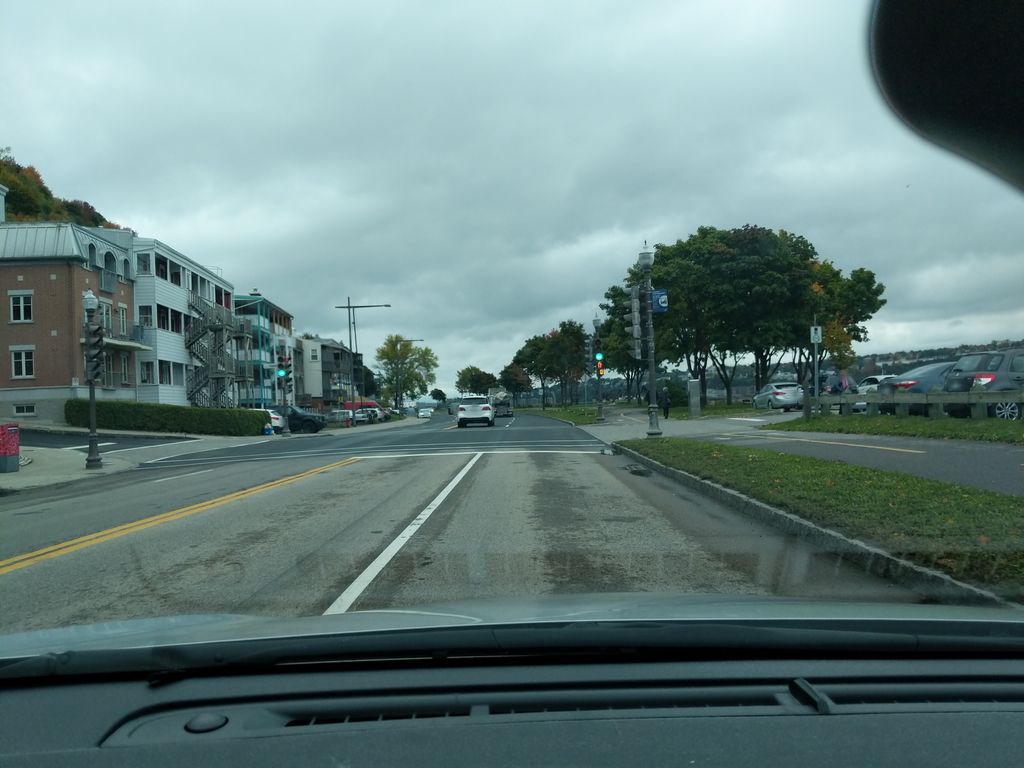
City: quebec_city